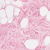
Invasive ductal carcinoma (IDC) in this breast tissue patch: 0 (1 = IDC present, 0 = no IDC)